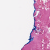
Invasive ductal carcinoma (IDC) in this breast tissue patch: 0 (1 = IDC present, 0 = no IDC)